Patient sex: F
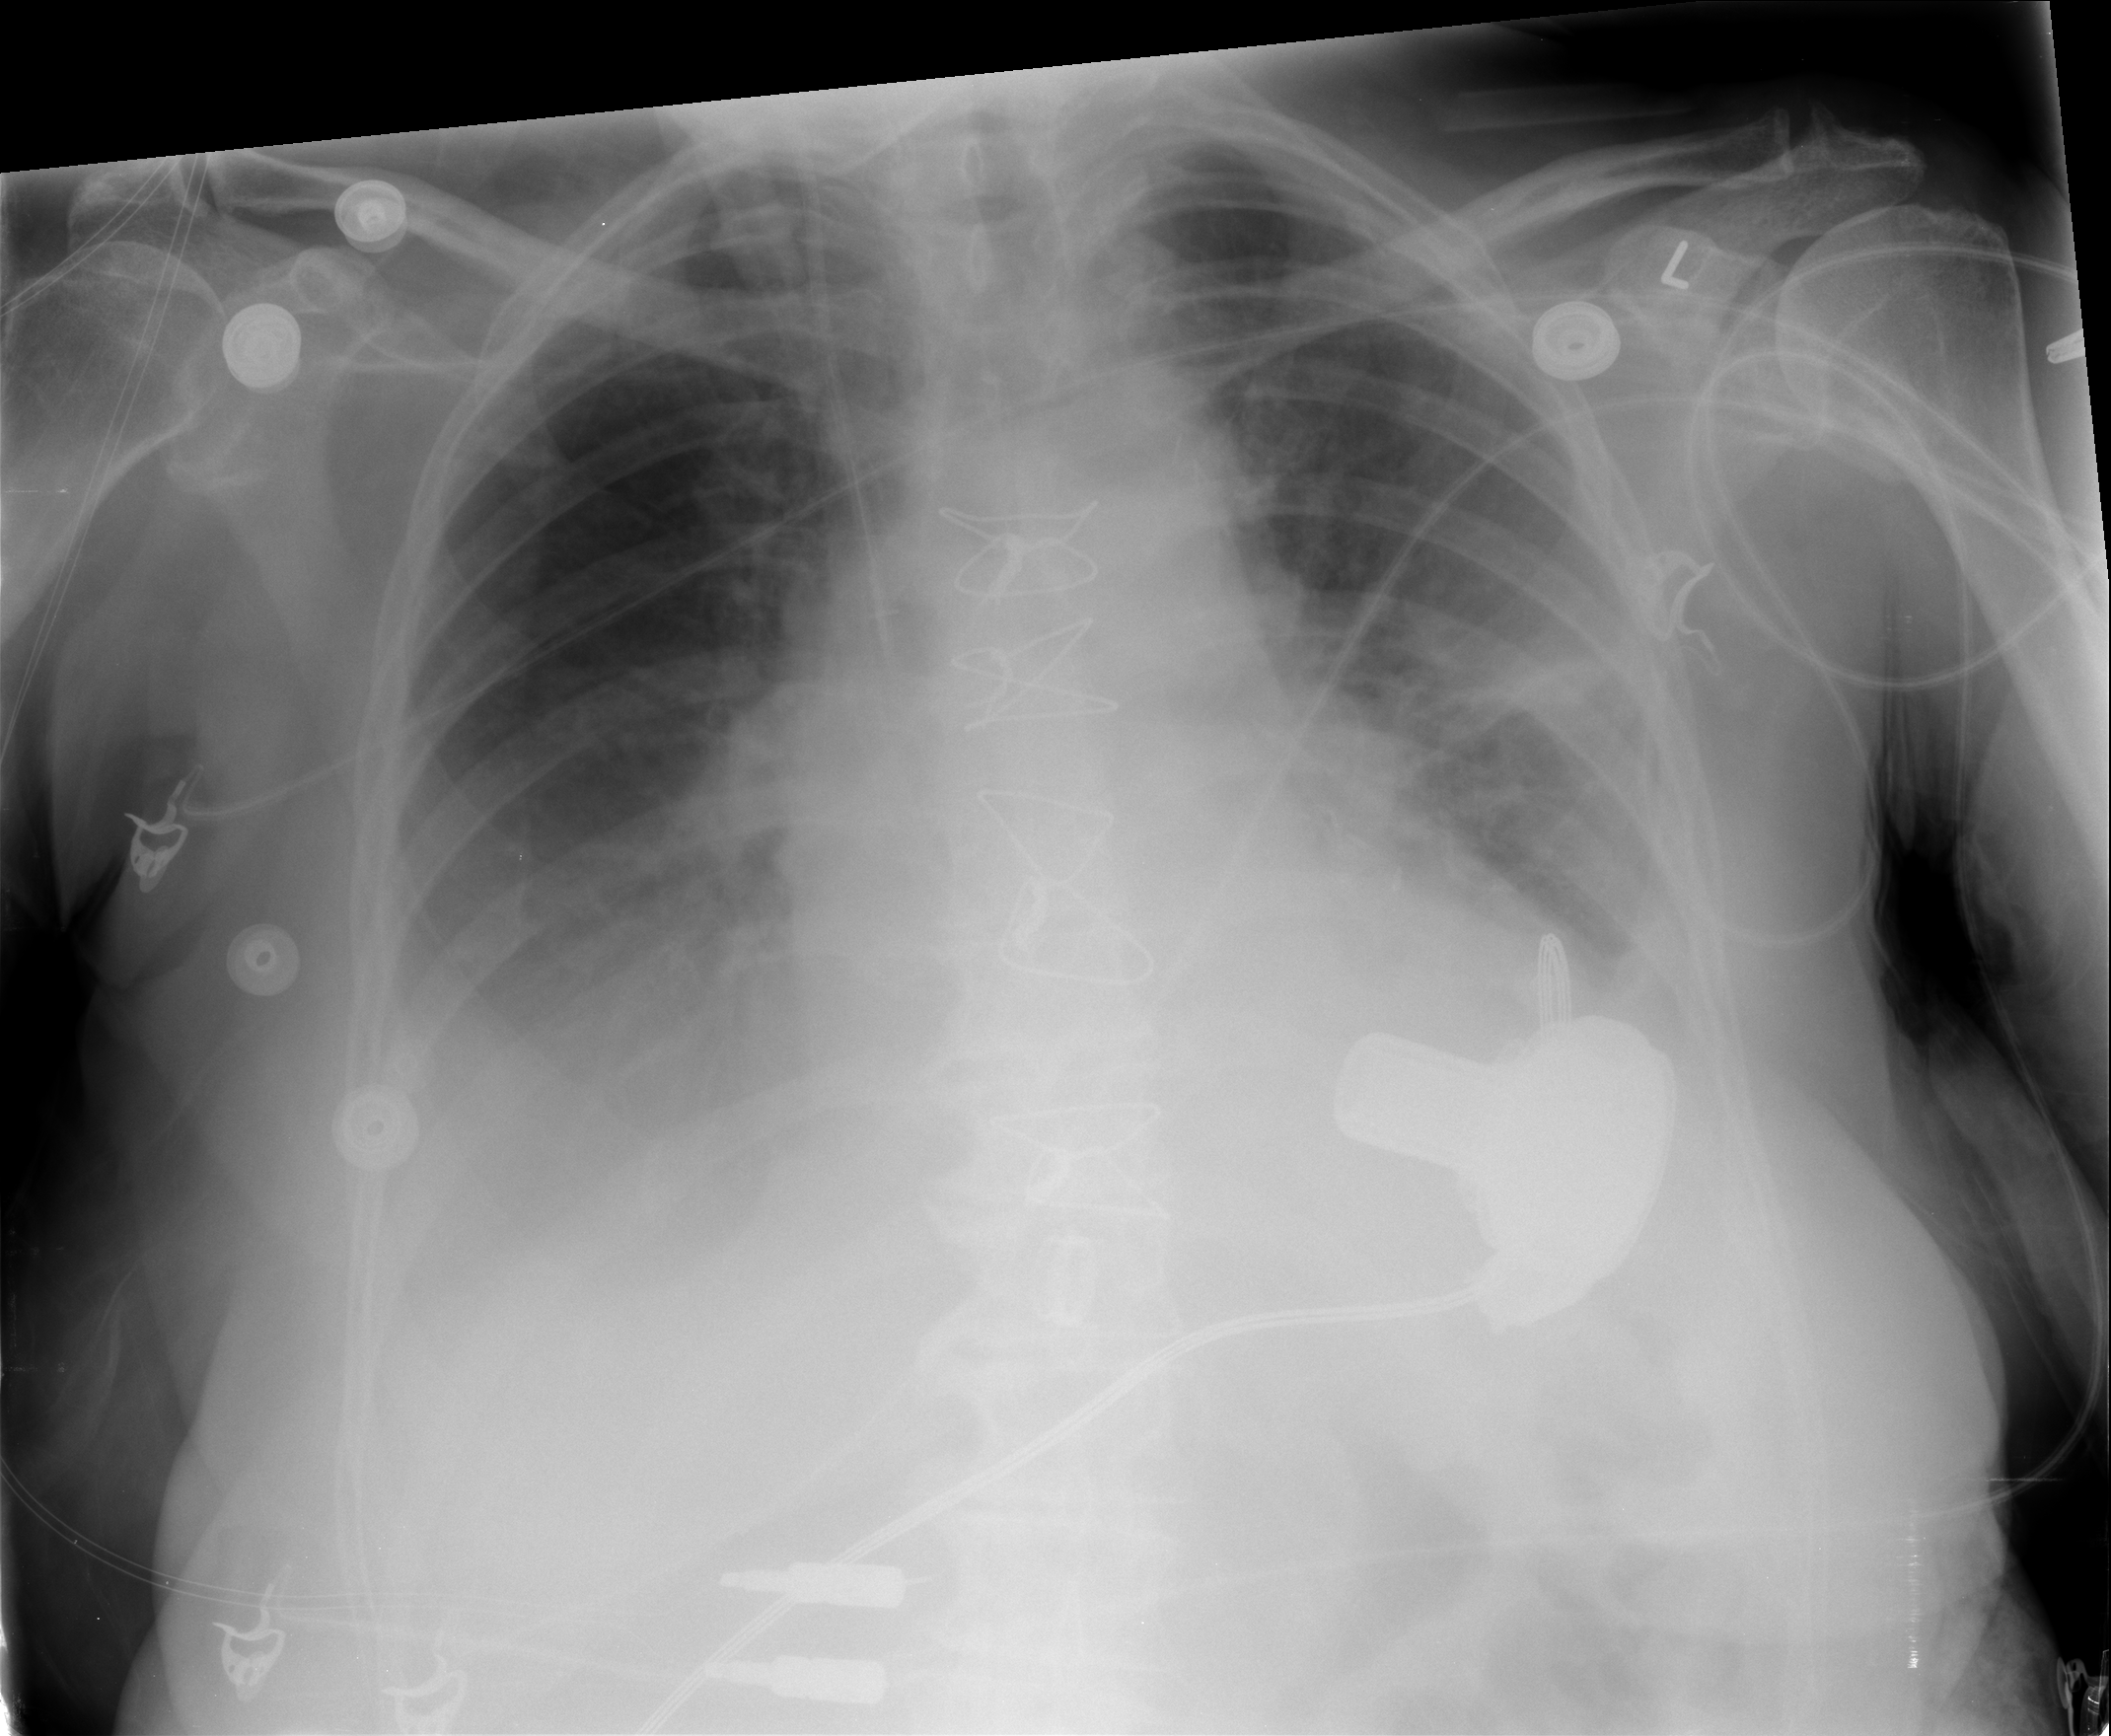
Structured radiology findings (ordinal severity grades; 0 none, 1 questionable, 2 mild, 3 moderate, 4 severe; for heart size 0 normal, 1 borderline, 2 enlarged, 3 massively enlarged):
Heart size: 2
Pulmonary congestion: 2
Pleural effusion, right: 3
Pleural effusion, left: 3
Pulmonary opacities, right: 0
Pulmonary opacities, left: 0
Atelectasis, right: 2
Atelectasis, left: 2